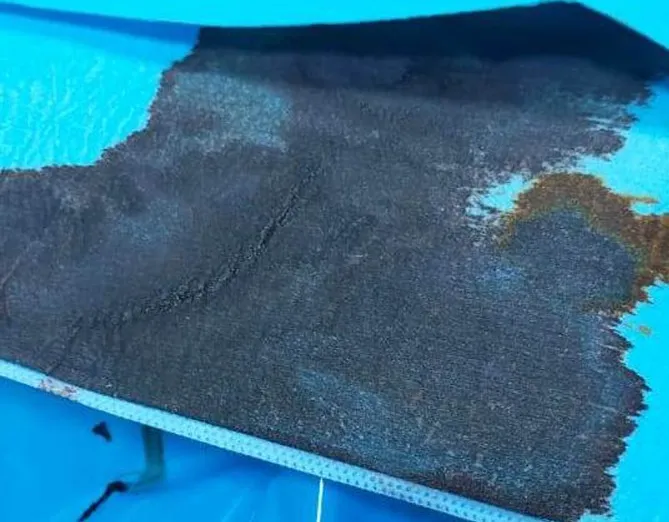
chocolate-brown colour of the patient's blood in the sterile field after placing a femoral central venous catheter due to methemoglobinemia.
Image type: radiology (x_ray)